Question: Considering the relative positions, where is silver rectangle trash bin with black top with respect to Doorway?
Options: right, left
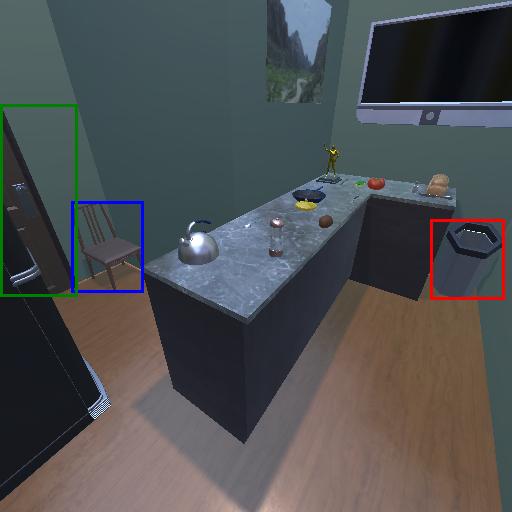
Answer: right